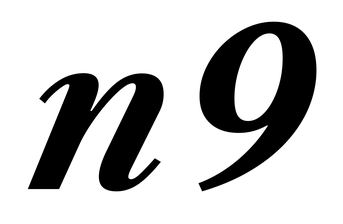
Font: LibreCaslonText-Italic_Bold_Italic